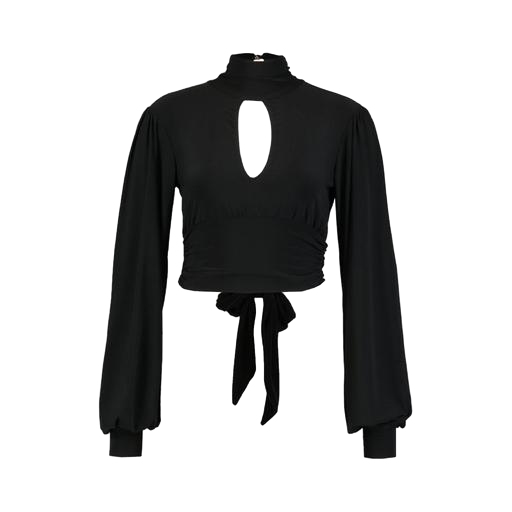
black keyhole crop top, black sara tie-front top, black bell-sleeved crop top, white background